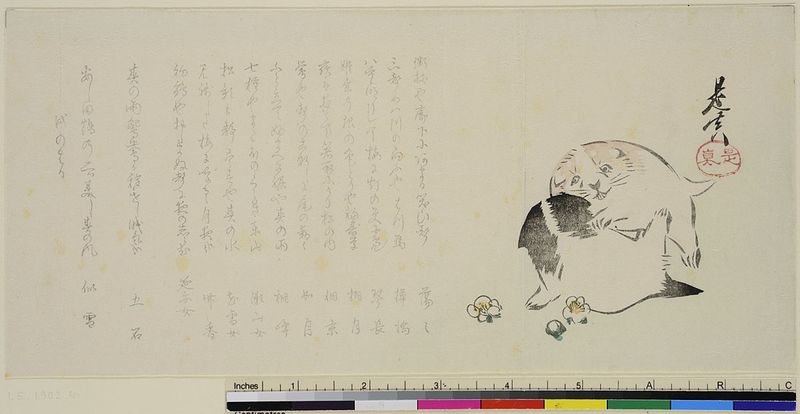
Titel: Zwei Hündchen
Künstler: Shibata Zeshin
Standort: Hamburg
Institution: Museum für Kunst und Gewerbe Hamburg
Schlagwörter: hund, holzschnitt, druckgraphik, druckgrafik, literatur, gedicht, zeit, farbholzschnitt, edo, reproduktionen, dichtkunst, druckerzeugnisse